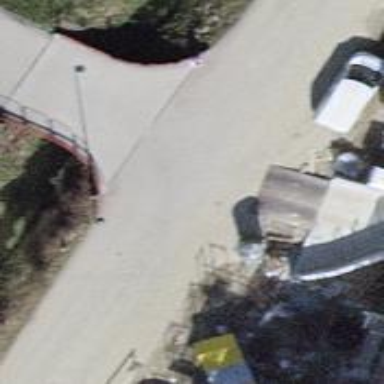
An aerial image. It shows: Smooth asphalt road in residential area.